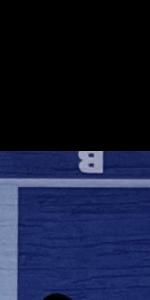
Label: Empty